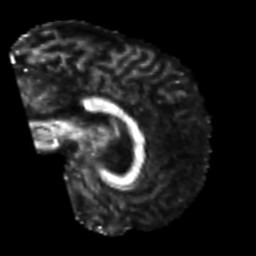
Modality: FA
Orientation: sagittal
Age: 43
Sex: male
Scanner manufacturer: siemens
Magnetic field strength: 3 T
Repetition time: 7.3 s
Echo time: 0.087 s